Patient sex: F
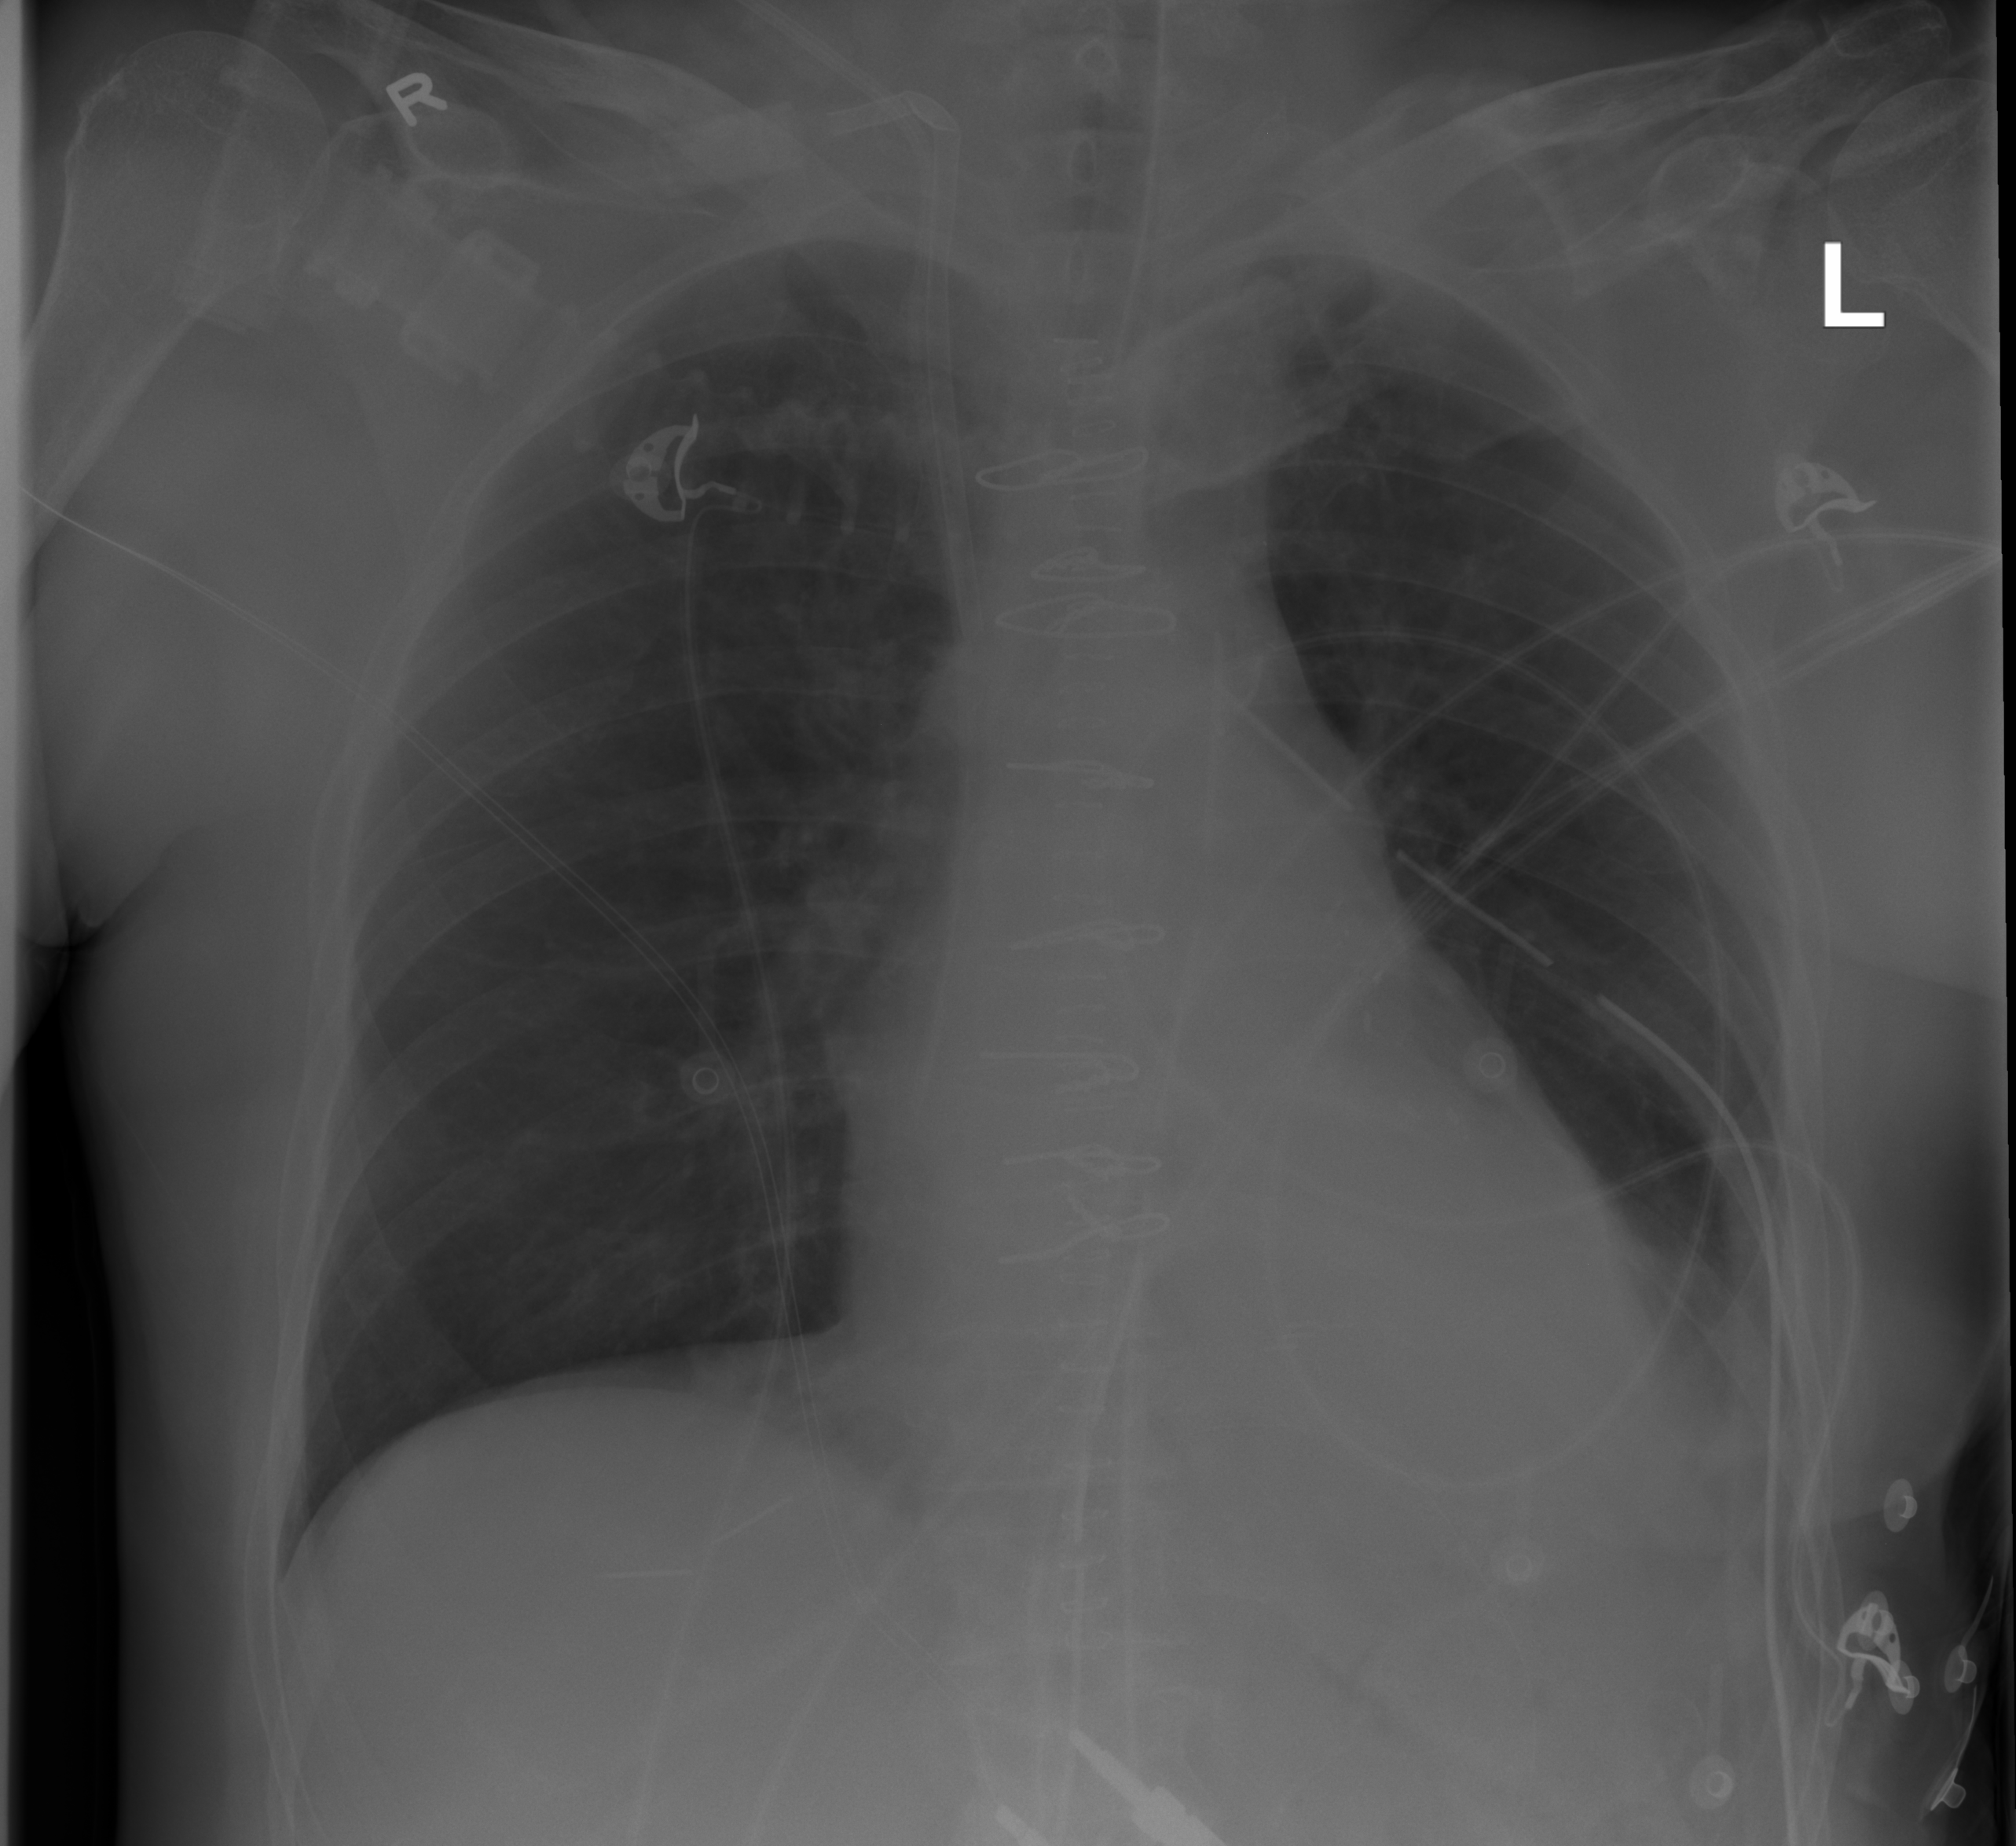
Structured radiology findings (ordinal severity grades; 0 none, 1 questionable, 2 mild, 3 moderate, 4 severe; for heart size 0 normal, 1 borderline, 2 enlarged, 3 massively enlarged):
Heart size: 0
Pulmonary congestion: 0
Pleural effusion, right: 0
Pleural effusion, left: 2
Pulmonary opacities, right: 0
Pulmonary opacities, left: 0
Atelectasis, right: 0
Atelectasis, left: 2